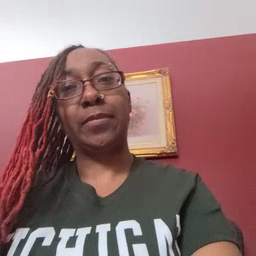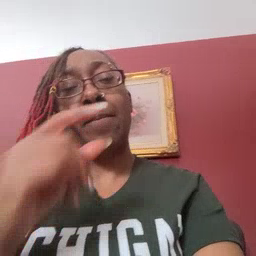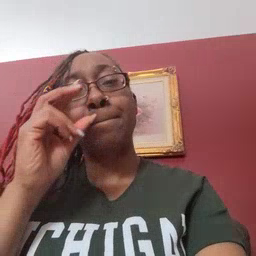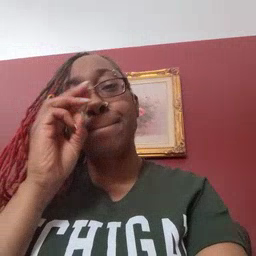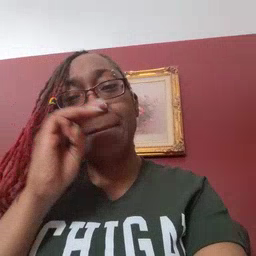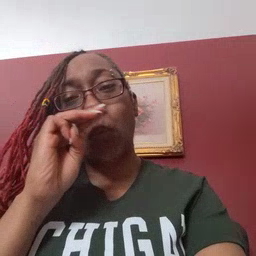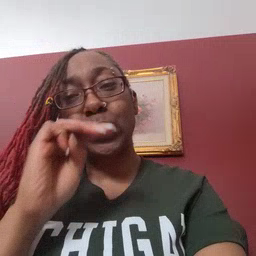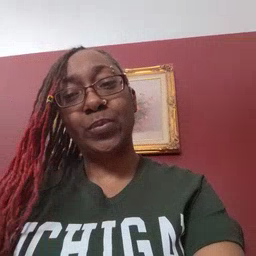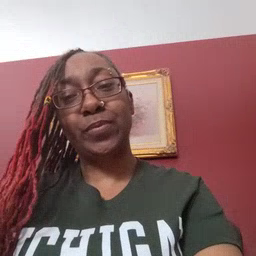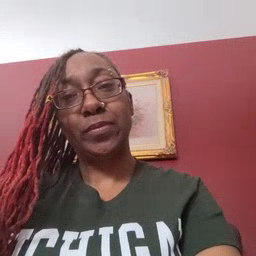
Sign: mouse